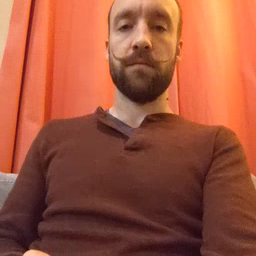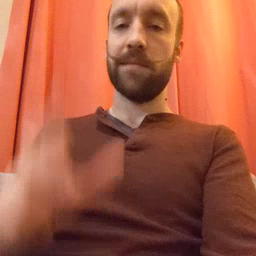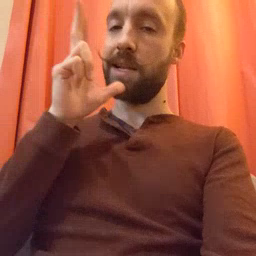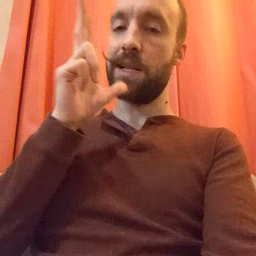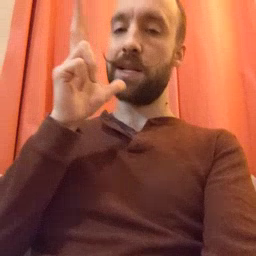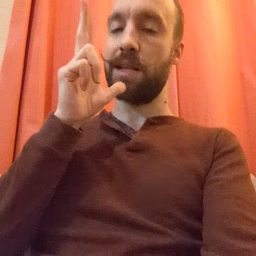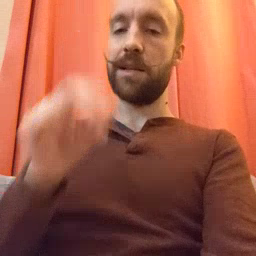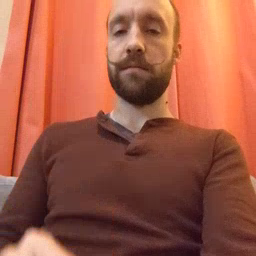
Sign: hen